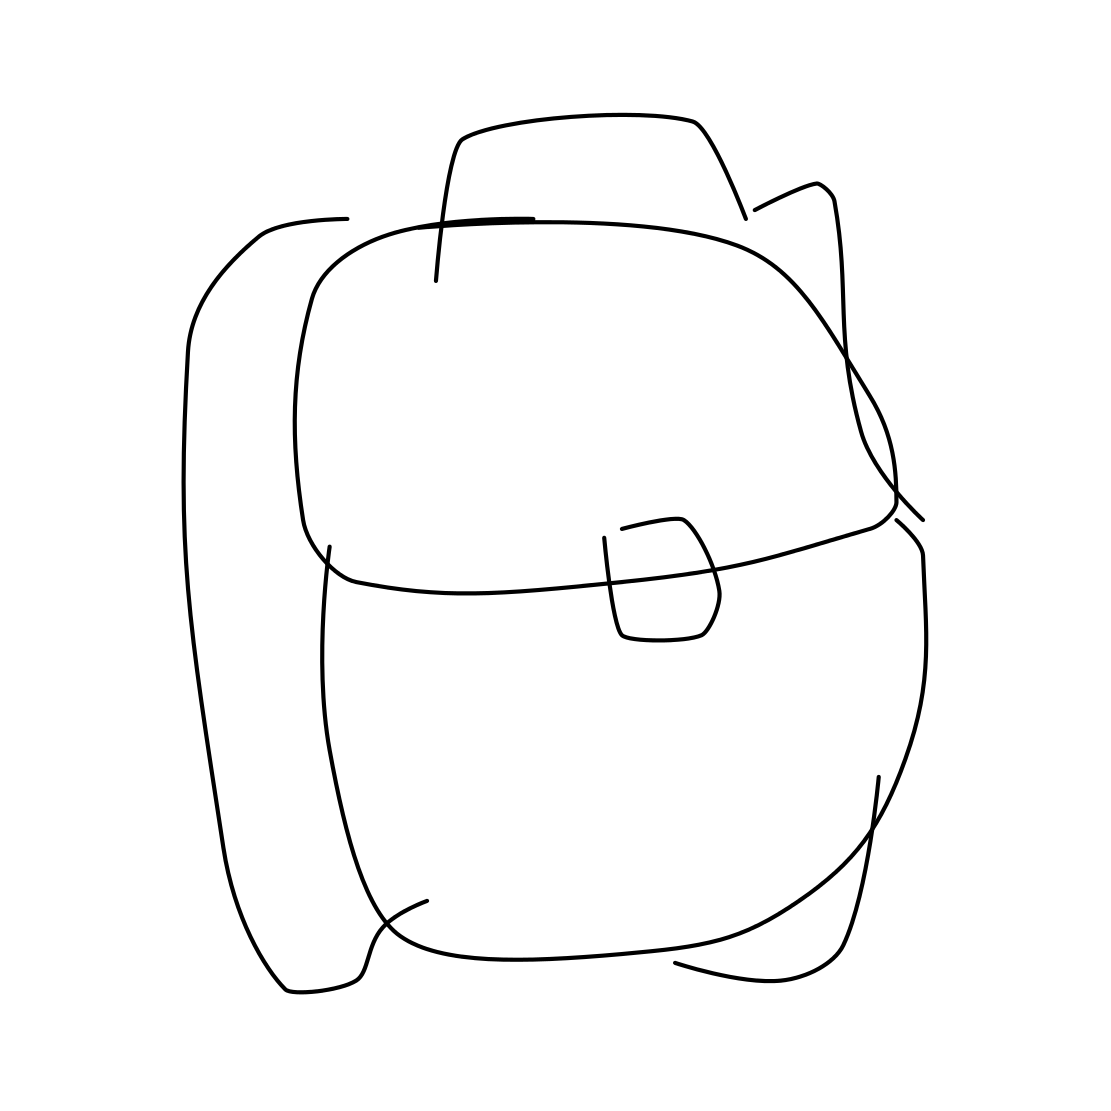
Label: backpack